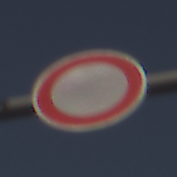
Verkehrszeichen: VerbotFahrzeugeAllerArt
Umgebung: Outdoor, Nature
Tageszeit: SunriseSunset
Wetter: Clear
Licht: Natural
Jahreszeit: NotSpecified
Kontrast: HighContrast